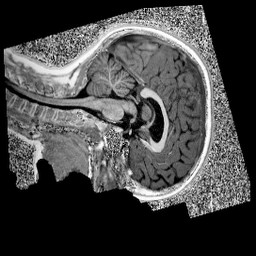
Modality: UNIT1
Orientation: sagittal
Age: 9
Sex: female
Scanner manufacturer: siemens
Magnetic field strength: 3 T
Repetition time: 4 s
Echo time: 0.00303 s